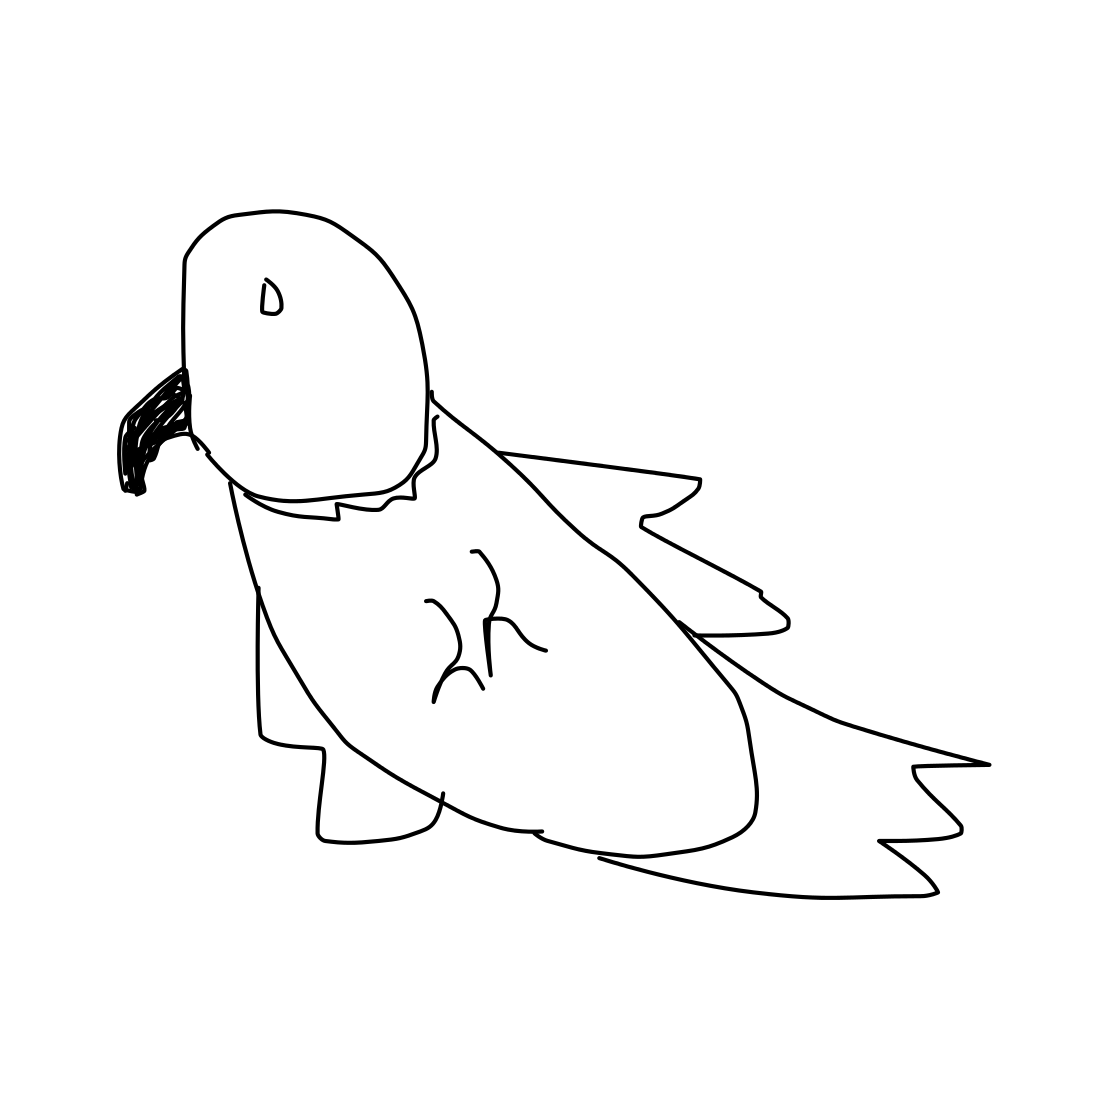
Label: parrot